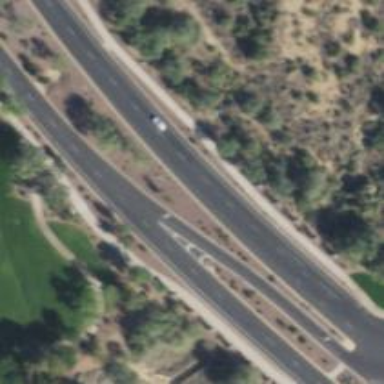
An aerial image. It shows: Asphalt road with secondary link designation.